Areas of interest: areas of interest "Park Square"
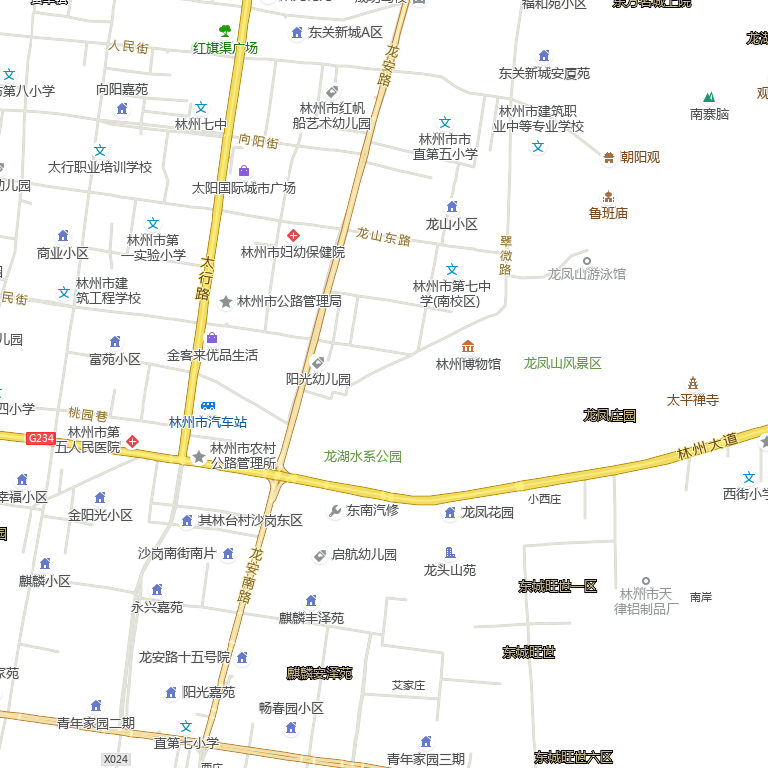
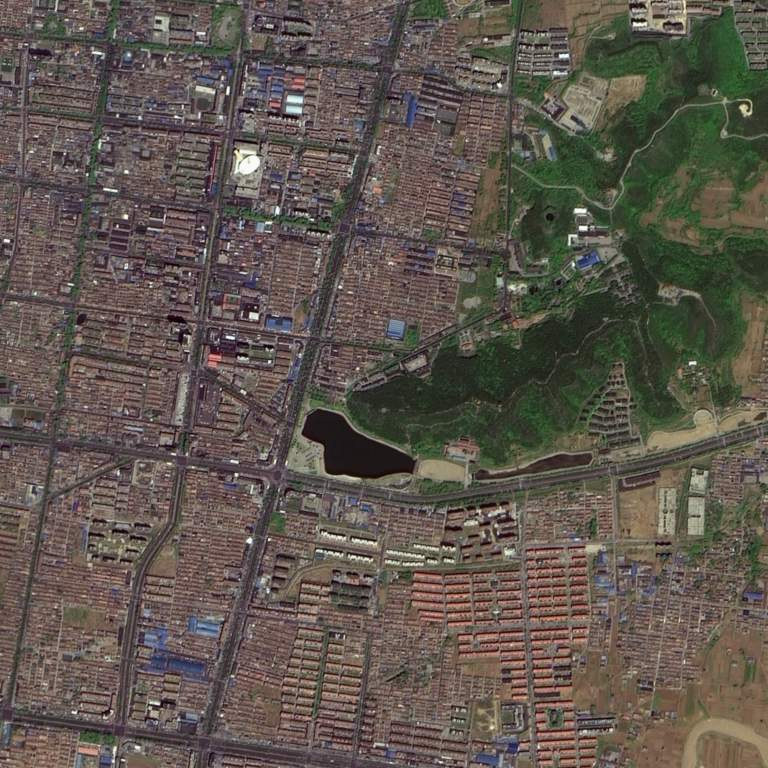